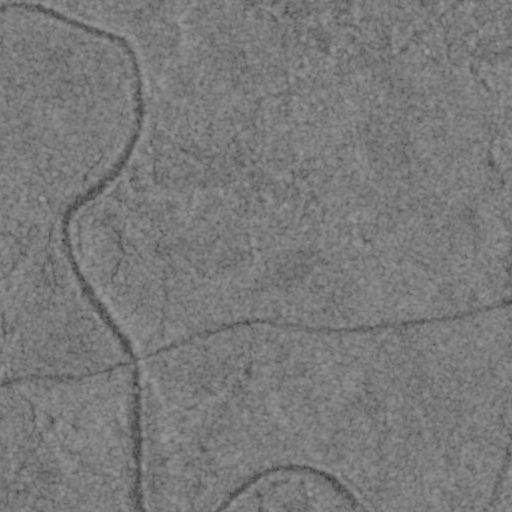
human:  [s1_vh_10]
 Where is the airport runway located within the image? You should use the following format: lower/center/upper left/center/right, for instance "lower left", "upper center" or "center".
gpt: The airport runway is located in the lower left of the image.
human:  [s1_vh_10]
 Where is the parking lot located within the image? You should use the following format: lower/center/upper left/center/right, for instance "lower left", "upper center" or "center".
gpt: The parking lot is located in the lower left of the image.
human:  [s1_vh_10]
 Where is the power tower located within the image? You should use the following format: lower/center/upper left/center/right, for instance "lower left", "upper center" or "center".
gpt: The power tower is located in the lower right of the image.
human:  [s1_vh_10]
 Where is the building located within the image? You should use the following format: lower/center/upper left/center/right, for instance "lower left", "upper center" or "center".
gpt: The building is located in the upper right of the image.
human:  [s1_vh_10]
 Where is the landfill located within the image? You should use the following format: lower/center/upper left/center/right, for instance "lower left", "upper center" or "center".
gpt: There is no landfill in the image.

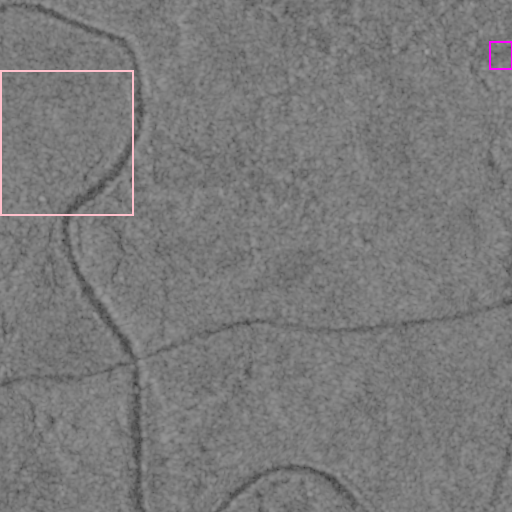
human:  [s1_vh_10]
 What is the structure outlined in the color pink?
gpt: The structure outlined in pink is a crop field.
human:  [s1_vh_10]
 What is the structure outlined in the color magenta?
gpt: The structure outlined in magenta is a park.
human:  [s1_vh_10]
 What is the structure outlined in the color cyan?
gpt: There is no cyan outline.